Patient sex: F
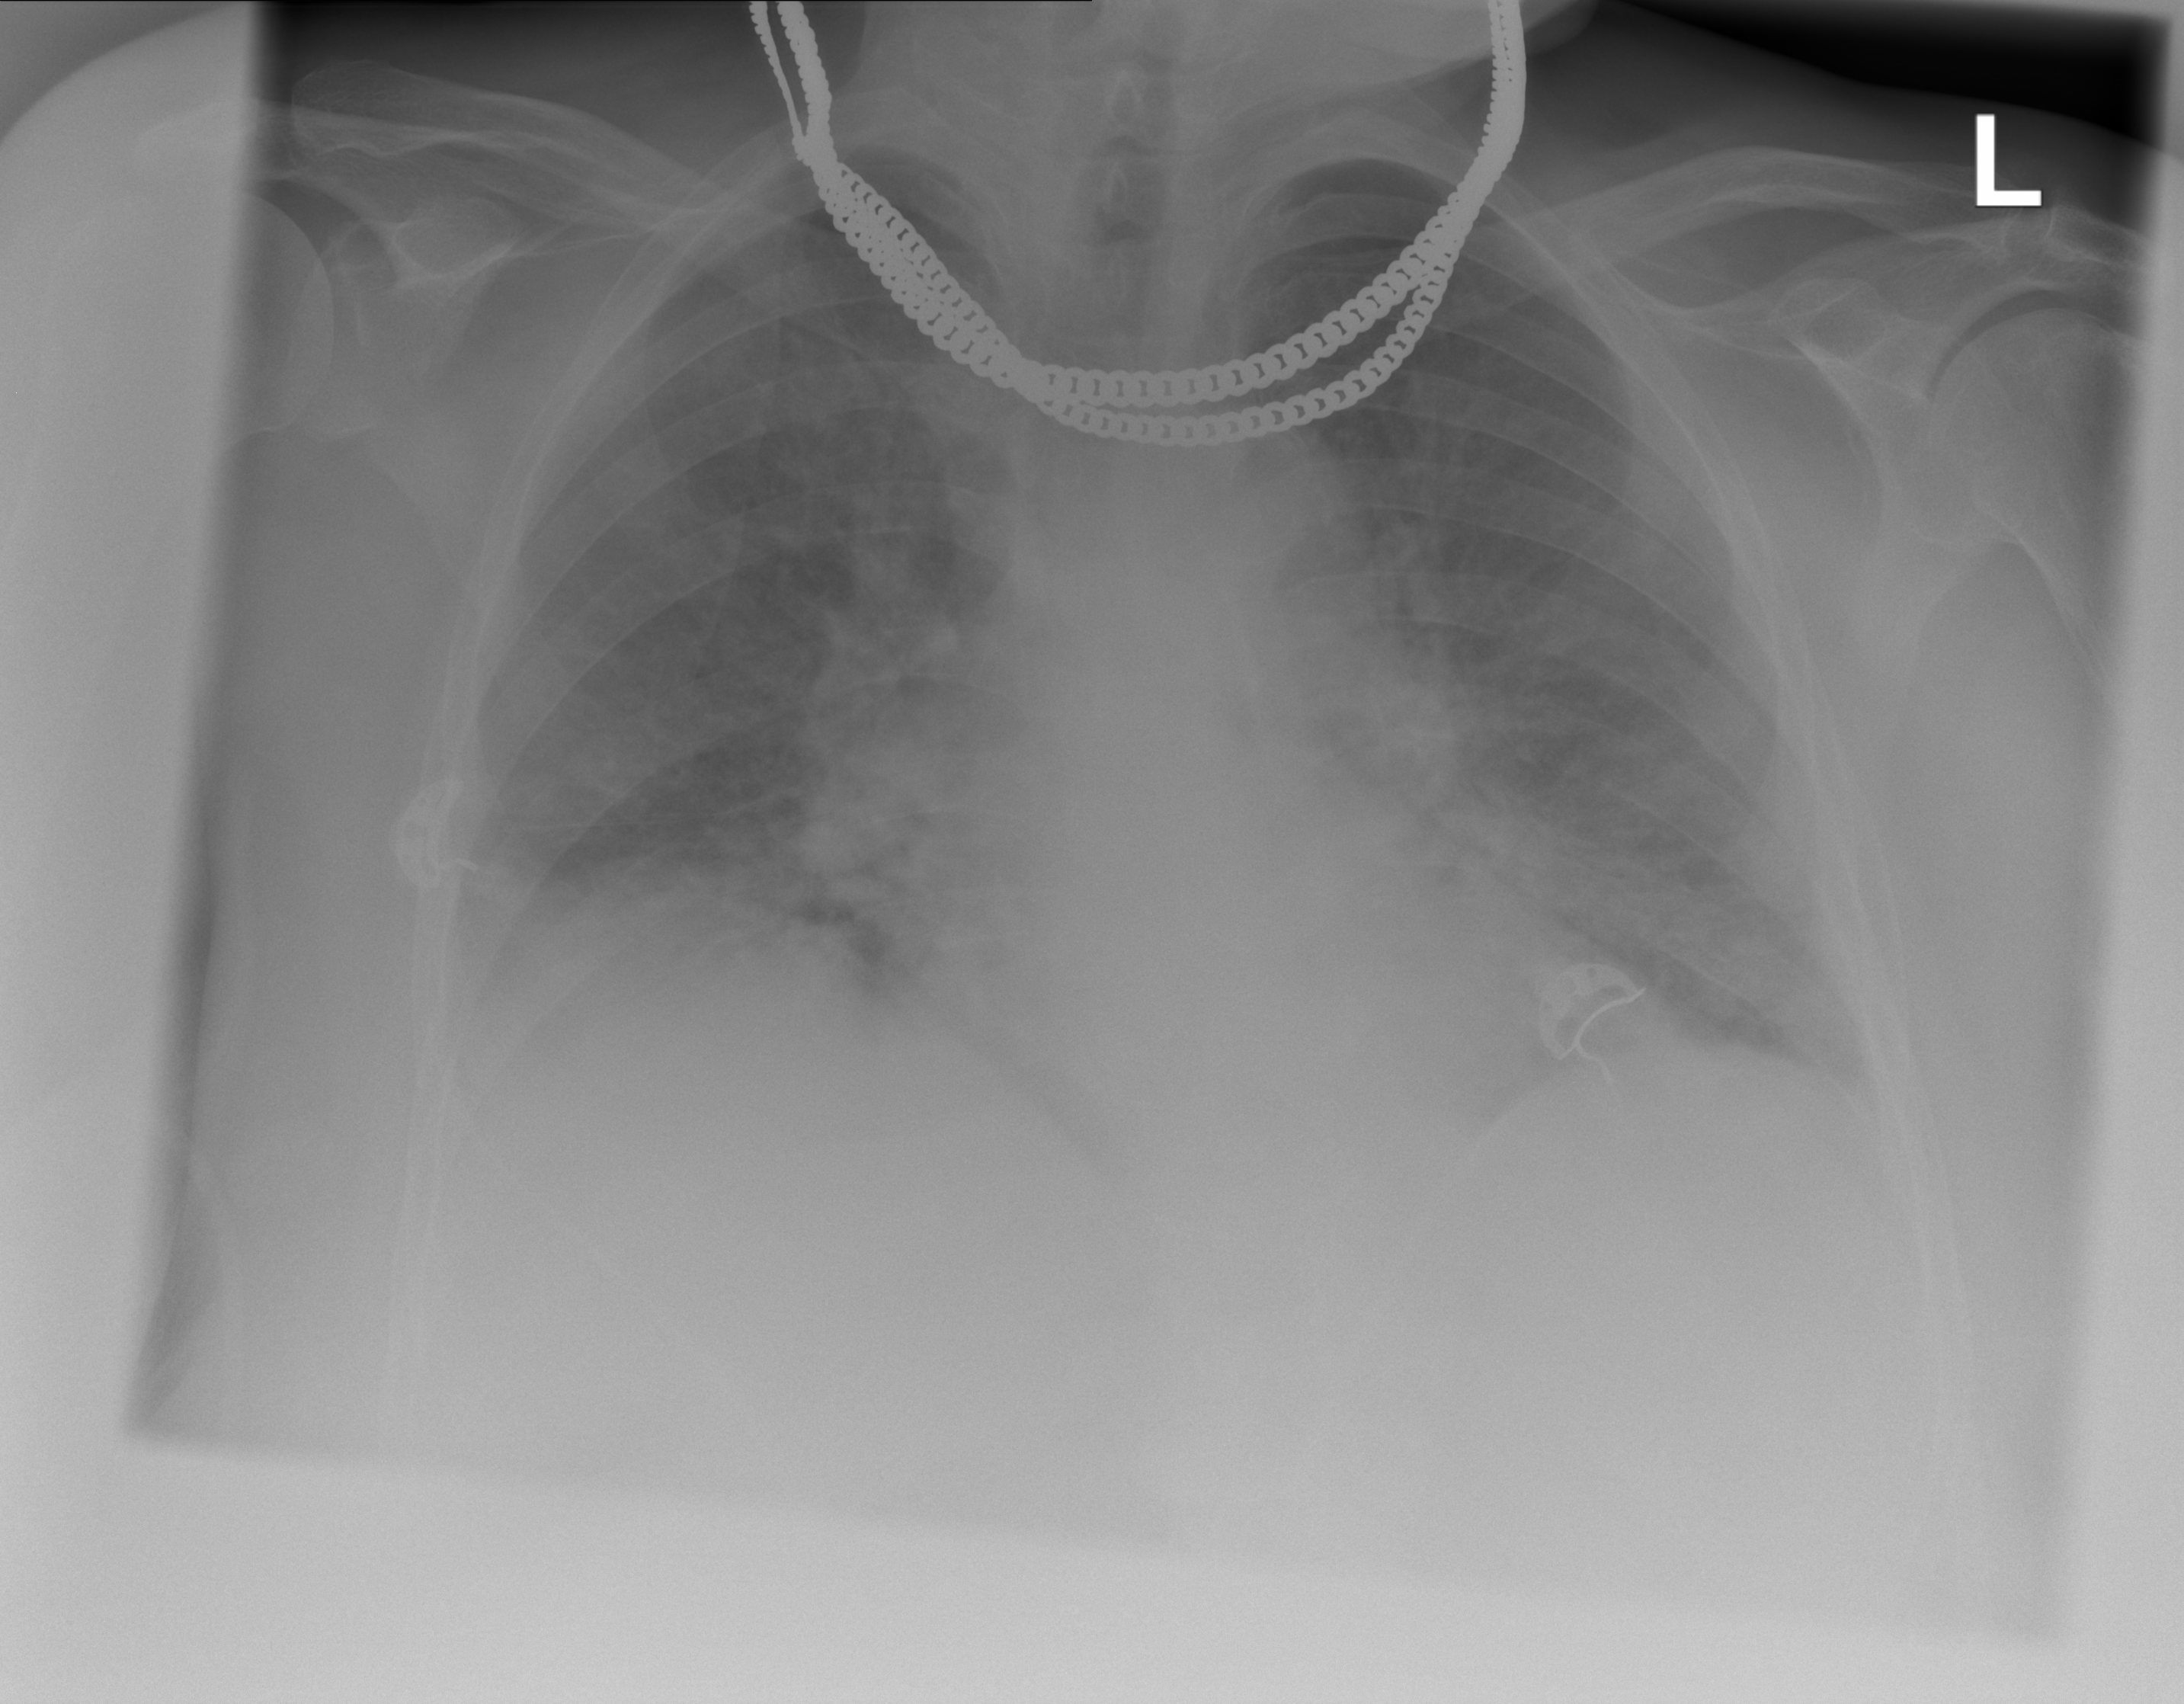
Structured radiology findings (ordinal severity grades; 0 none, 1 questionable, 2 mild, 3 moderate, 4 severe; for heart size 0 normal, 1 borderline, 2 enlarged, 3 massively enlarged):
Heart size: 1
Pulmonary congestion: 3
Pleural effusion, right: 1
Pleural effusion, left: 1
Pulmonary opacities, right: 0
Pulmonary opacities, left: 0
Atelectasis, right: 2
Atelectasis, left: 2